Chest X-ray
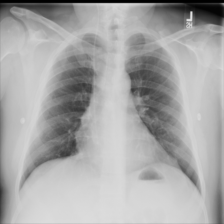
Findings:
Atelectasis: negative
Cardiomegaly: negative
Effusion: negative
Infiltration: negative
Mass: negative
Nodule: negative
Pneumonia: negative
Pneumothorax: negative
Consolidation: negative
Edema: negative
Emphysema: negative
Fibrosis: negative
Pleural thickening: negative
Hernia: negative